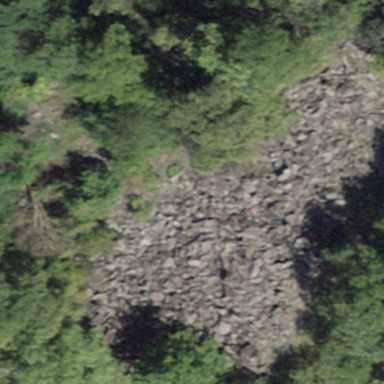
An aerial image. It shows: Natural scree.